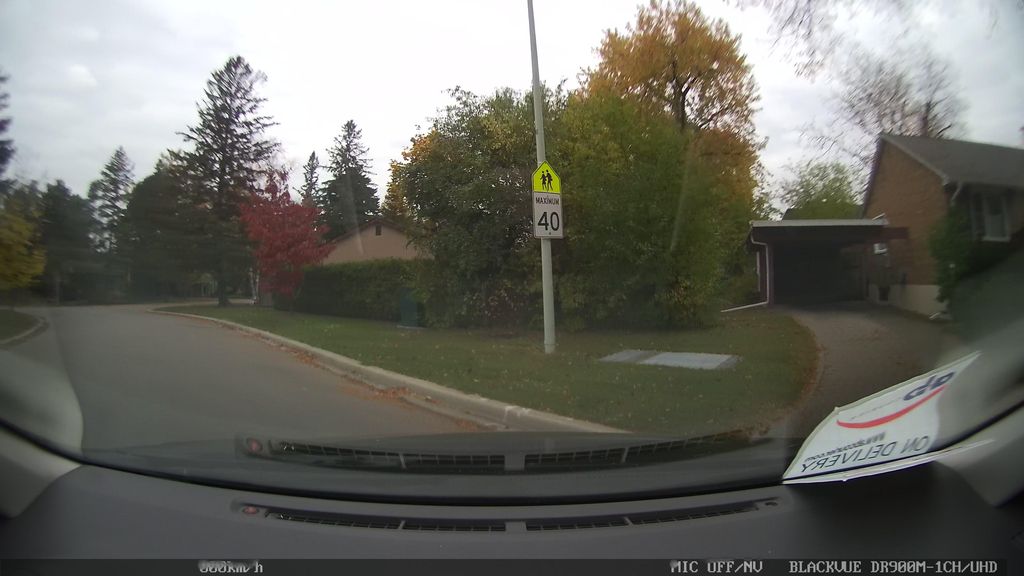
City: toronto